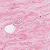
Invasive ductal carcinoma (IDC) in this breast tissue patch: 0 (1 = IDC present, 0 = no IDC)